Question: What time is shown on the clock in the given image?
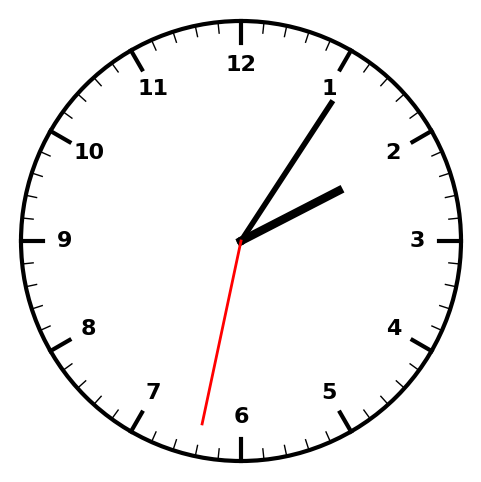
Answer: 02:05:32